Field crop: tomato
Growth stage: 2
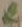
Species: solanum